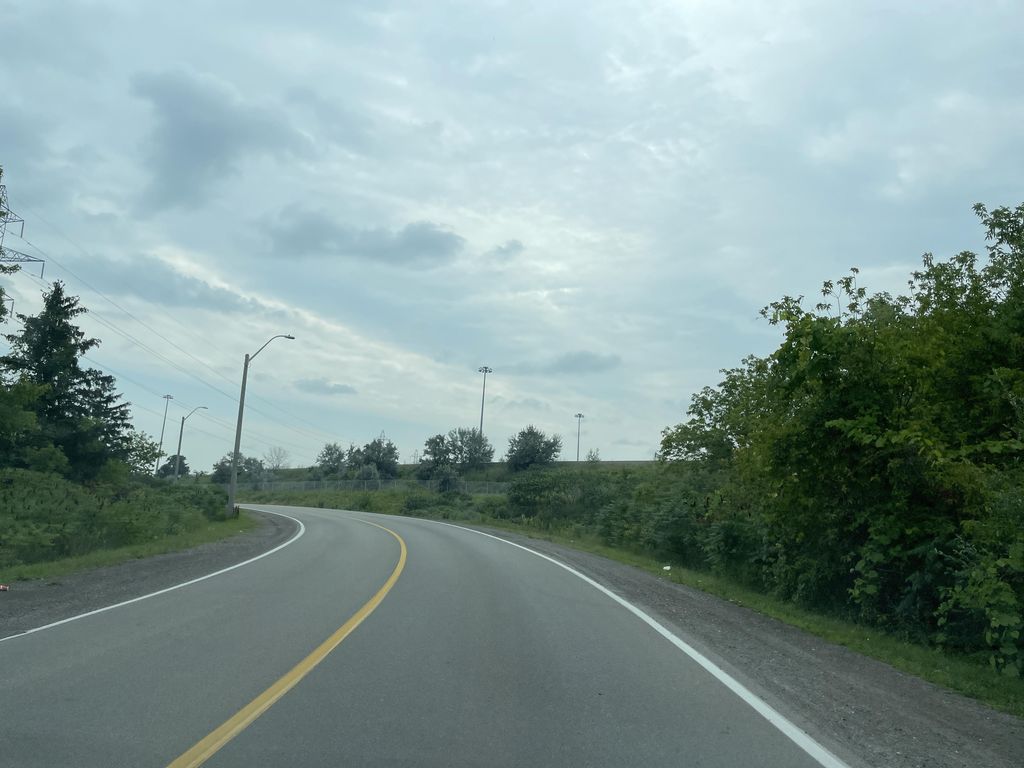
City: hamilton